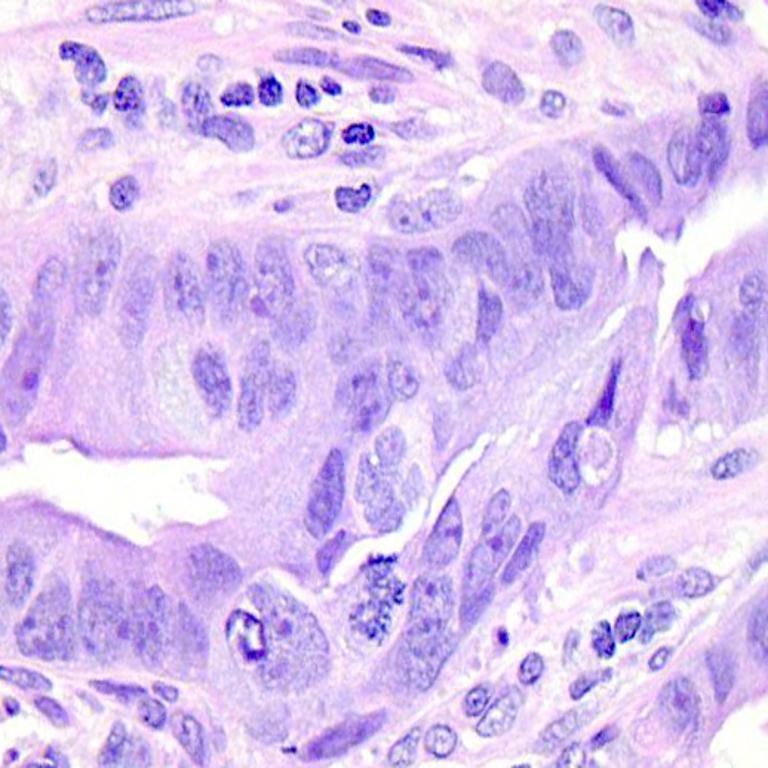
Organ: colon
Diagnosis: adenocarcinomas